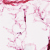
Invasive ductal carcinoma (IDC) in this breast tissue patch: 0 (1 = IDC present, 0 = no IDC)